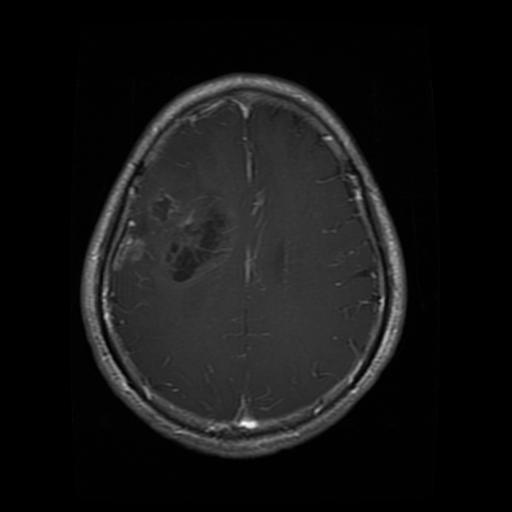
Label: glioma